Question: Hello I'd like to know if I could somehow take single text word from a column and make them a single cell in a row. This is hard to describe but hopefully I can provide a screenshot.

So the "Contents" word should be cut out and everything after that should be in their own cells with the id tagged next to the cell. The wordcount in one column can differ from 1 to 100. Same with the ID count.
Thanks in advance!
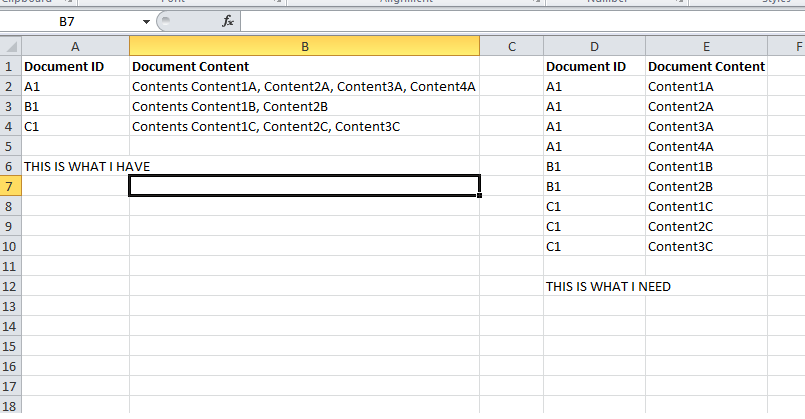
Answer: The following code should achieve the goal you give:
'''
Private Sub SortAndSplit()
Dim docId, docContent, lastRow, docArray, myLoop, myArrayLoop, lastRowList
Dim wSheet: Set wSheet = ThisWorkbook.Worksheets("Sheet1")
lastRow = wSheet.Cells(wSheet.Rows.Count, 2).End(xlUp).Row ' Get last row in column 2 (B)
For myLoop = 2 To lastRow
docId = wSheet.Range("A" & myLoop).Value
docContent = wSheet.Range("B" & myLoop).Value
docArray = Split(Trim(Replace(docContent, "Contents ", "")), ",")
For myArrayLoop = 0 To UBound(docArray)
lastRowList = wSheet.Cells(wSheet.Rows.Count, 4).End(xlUp).Row + 1 ' Get last row in column 4 (D) and add 1
wSheet.Range("D" & lastRowList).Value = docId
wSheet.Range("E" & lastRowList).Value = docArray(myArrayLoop)
Next
Next
End Sub
'''